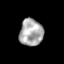
Tissue: skin
Cell type: Epithelial cells
Senescence score: 0.2109
Nuclear area (px): 622
Mean DAPI intensity: 170.198